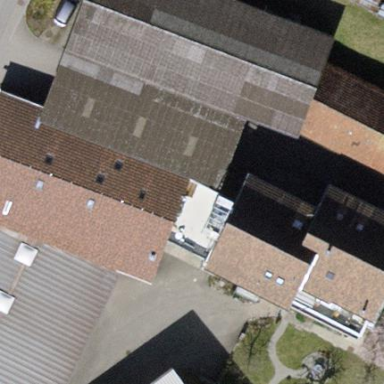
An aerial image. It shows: Industrial building.